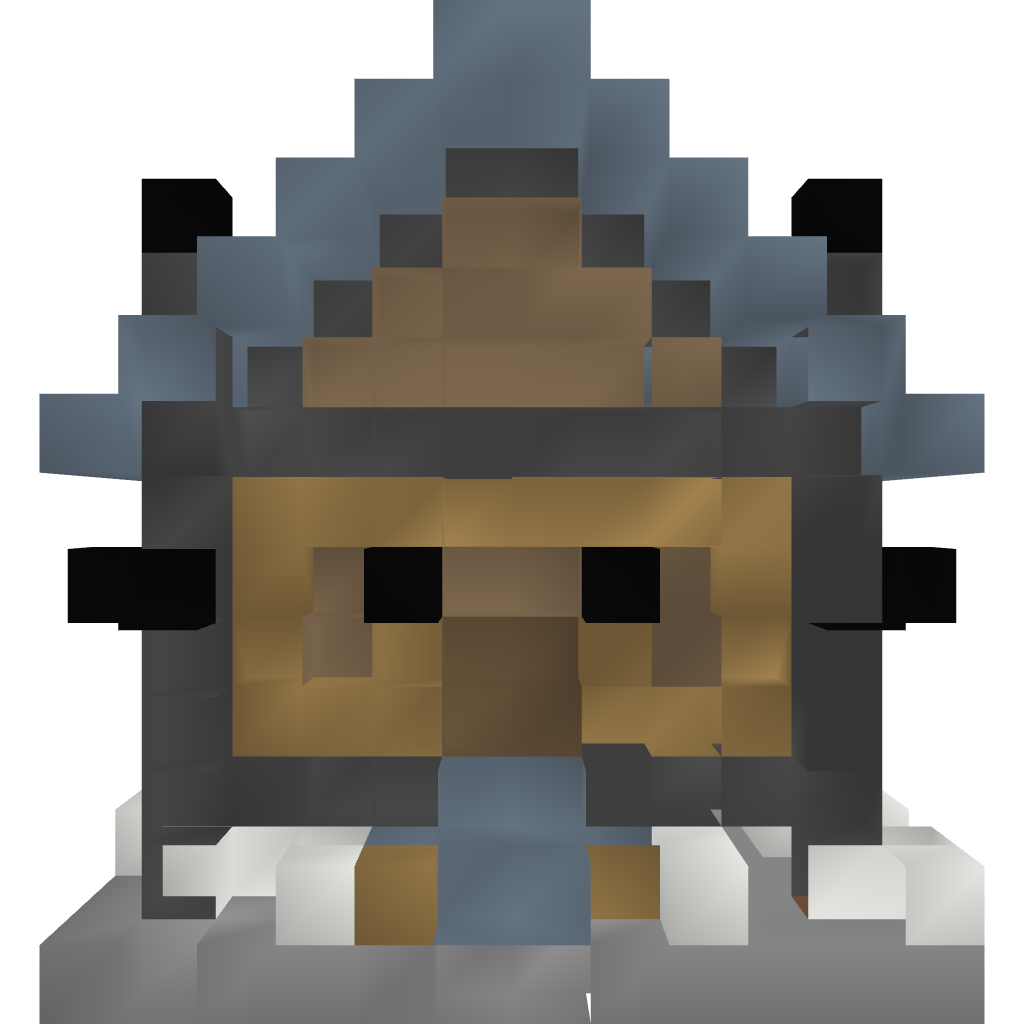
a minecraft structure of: Wooden Barracks